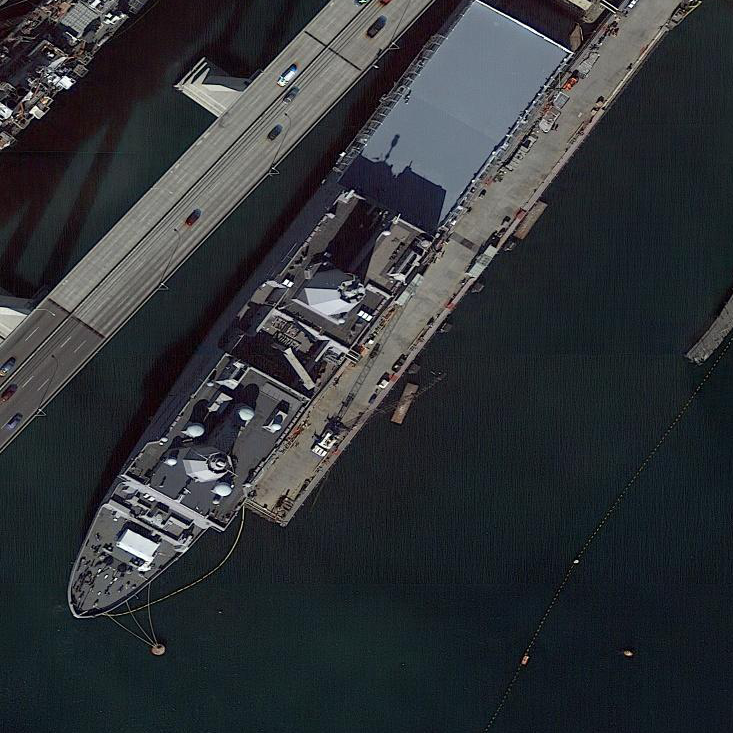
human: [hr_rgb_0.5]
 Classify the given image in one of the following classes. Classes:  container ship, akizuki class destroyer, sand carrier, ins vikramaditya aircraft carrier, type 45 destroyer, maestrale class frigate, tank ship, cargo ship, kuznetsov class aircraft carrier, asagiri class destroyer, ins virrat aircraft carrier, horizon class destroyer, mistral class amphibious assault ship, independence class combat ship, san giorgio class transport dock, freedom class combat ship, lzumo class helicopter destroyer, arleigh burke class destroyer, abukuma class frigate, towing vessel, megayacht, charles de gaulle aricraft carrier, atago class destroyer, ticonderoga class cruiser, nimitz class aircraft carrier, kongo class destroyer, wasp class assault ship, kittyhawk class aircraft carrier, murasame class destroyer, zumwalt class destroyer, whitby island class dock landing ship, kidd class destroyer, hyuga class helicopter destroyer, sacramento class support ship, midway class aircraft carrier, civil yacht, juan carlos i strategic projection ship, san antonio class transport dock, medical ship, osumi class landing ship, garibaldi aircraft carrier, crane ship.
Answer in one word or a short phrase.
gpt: San Antonio class transport dock